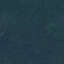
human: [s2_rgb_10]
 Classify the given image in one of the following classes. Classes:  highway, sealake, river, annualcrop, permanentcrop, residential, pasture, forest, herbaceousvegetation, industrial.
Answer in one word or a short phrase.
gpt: Forest